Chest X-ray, PA view. Patient: 56 years old, sex M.
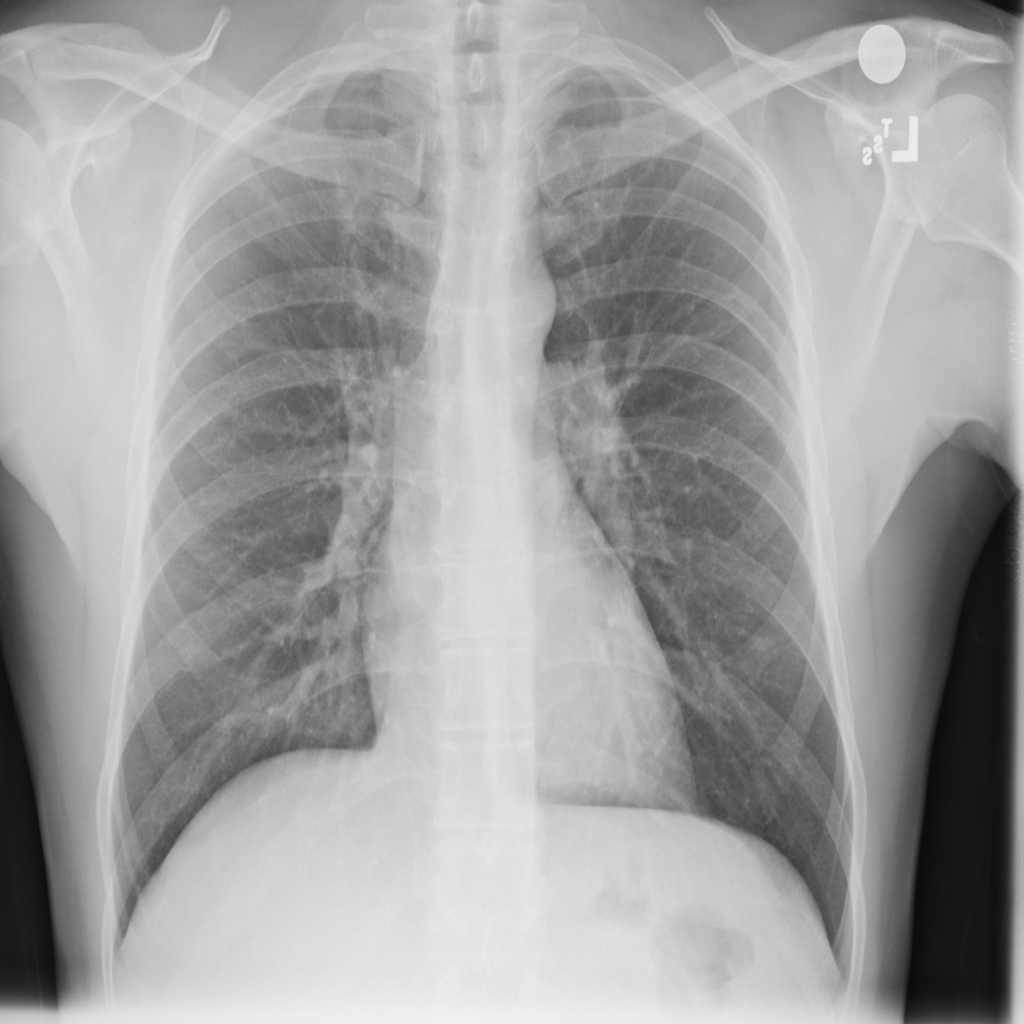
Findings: No Finding